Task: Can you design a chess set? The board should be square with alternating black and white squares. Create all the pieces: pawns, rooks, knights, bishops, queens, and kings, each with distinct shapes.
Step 2080:
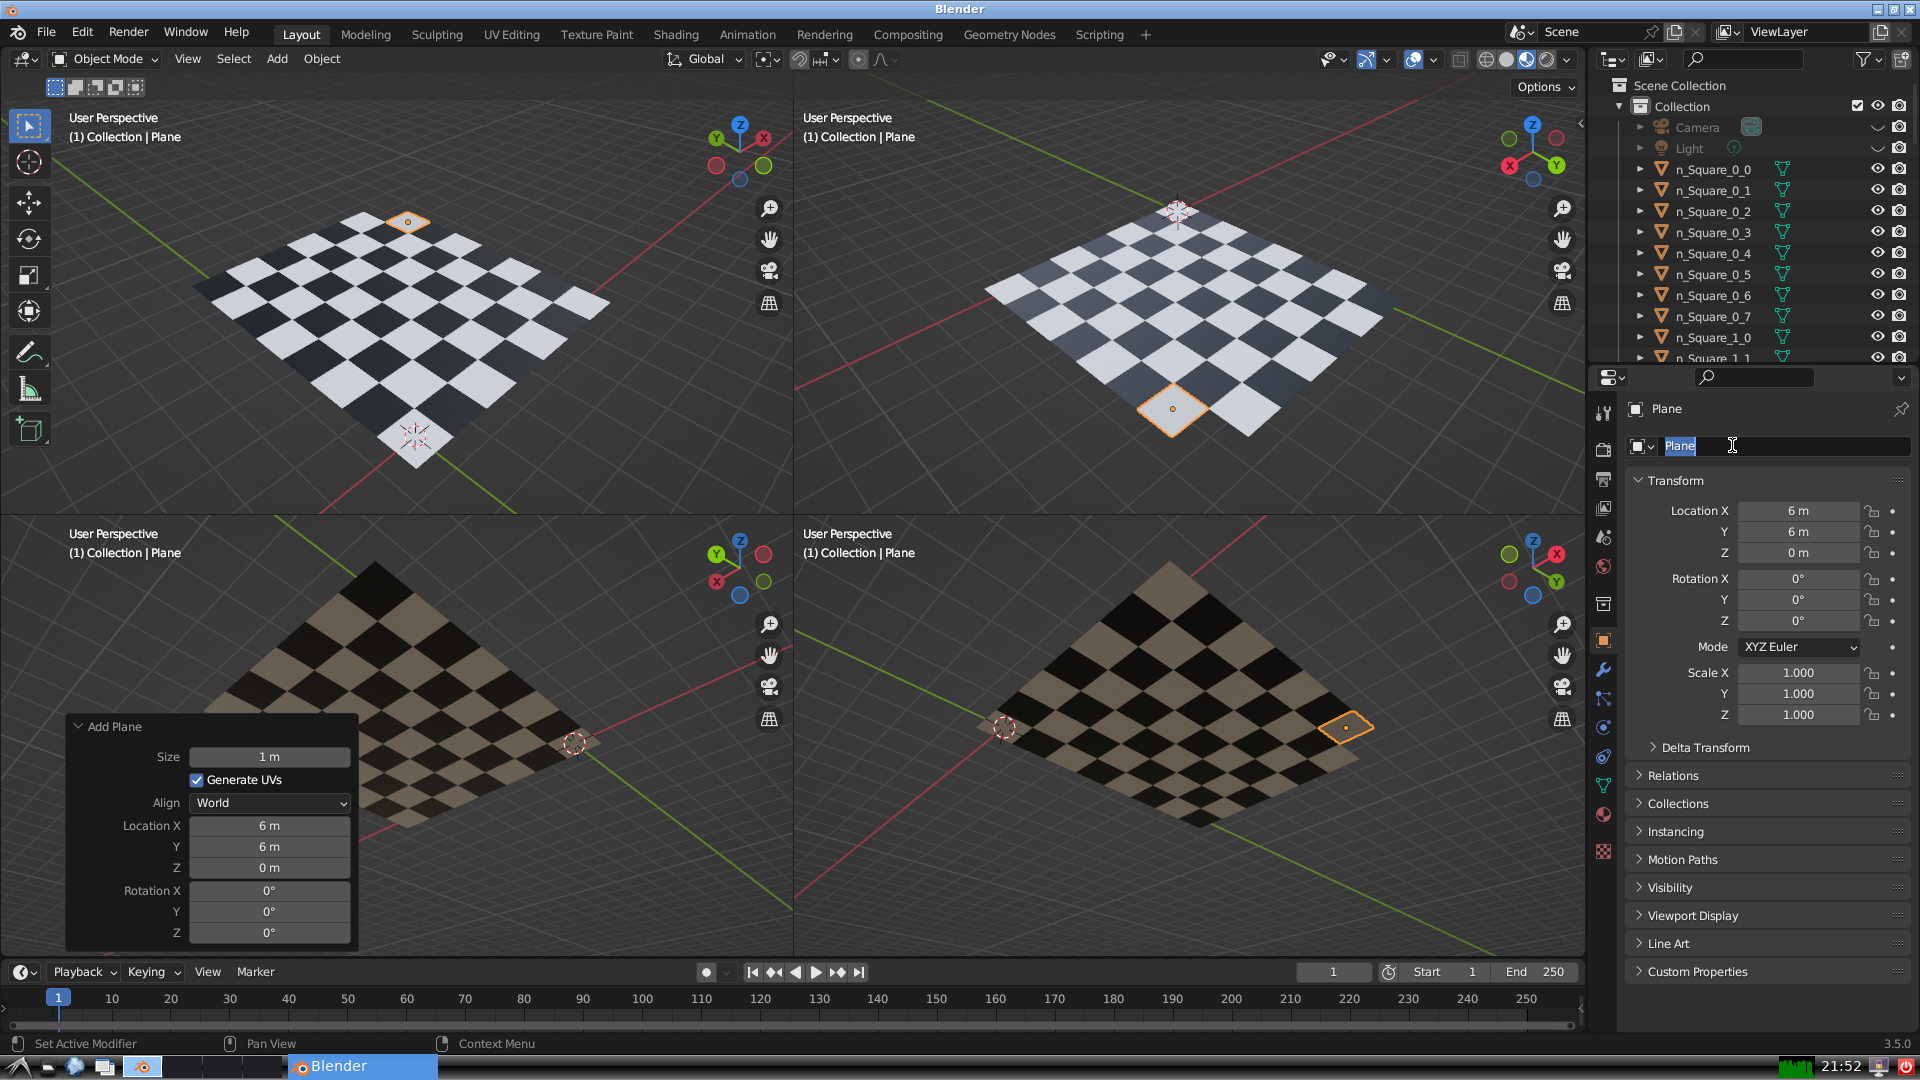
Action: input_text: n_Square_6_6